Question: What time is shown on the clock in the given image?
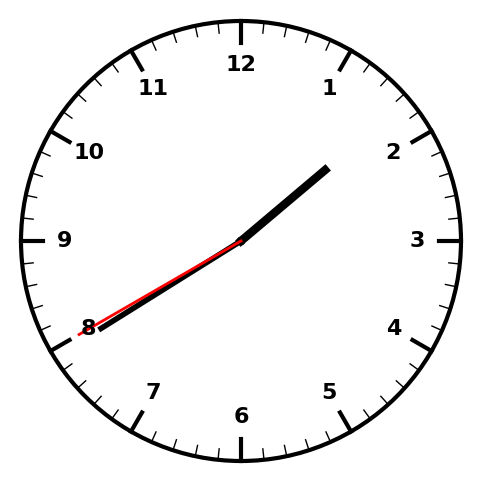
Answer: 01:39:40